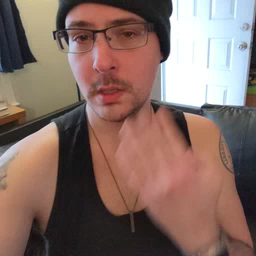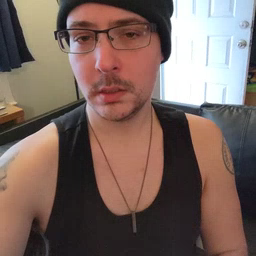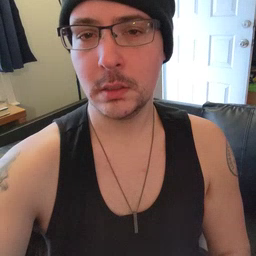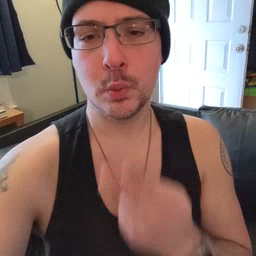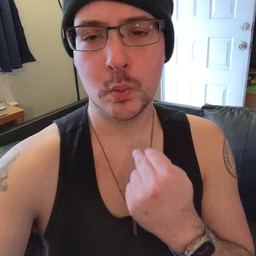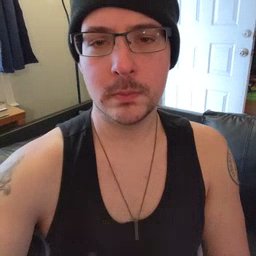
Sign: cute